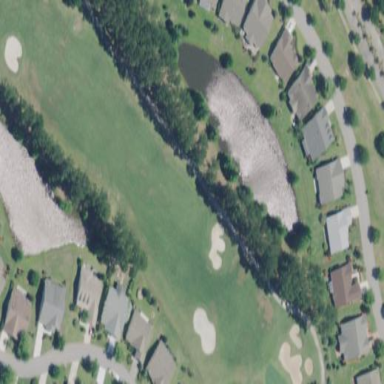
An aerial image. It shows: Picturesque pond acting as water hazard on golf course.